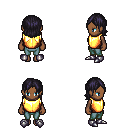
a pixel art fantasy rpg character, female body template, human, dark skin, gold chest armor, teal pants, raven long bangs hairstyle, metal boots, four views (front, back, left, right), 2x2 character sprite sheet, small pixel art, hard edges, no anti-aliasing